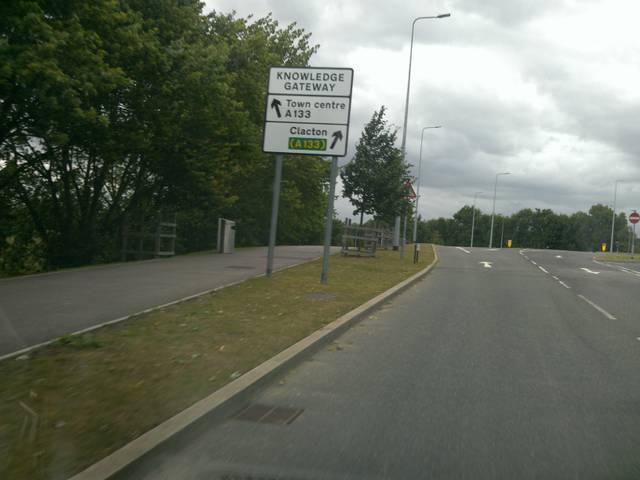
Region: United Kingdom
Coordinates: 51.88, 0.9399